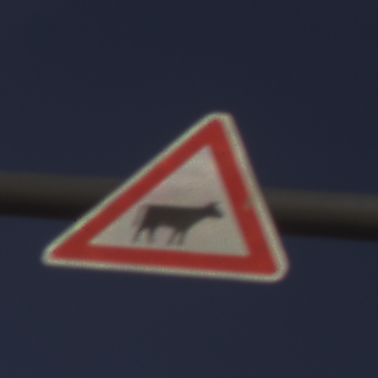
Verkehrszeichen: ViehtriebLinks
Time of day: SunriseSunset
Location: Outdoor (Urban)
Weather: PartlyCloudy
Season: Autumn
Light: Natural